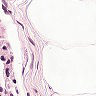
Metastatic tissue present: no